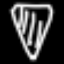
Label: diamond